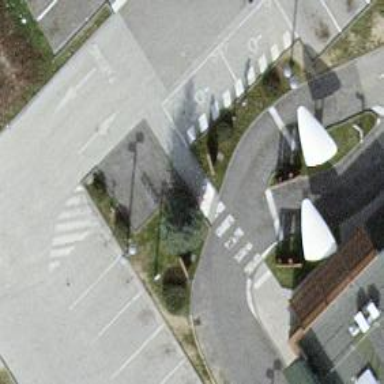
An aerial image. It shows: Bicycle parking area with wall loops.